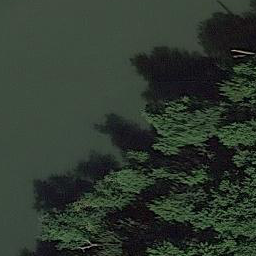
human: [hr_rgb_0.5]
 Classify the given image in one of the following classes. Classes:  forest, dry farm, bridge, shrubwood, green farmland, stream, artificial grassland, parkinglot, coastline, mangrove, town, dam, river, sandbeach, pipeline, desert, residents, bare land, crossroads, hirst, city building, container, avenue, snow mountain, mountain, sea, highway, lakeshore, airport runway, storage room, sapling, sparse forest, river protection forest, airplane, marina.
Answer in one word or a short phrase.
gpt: river protection forest